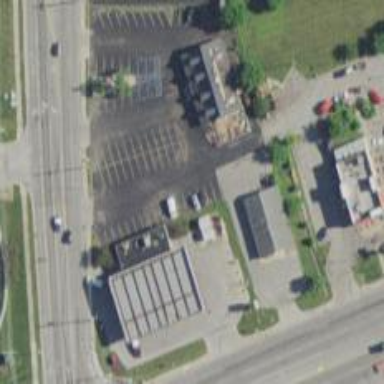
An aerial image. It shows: Convenience shop.